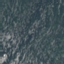
Label: HerbaceousVegetation